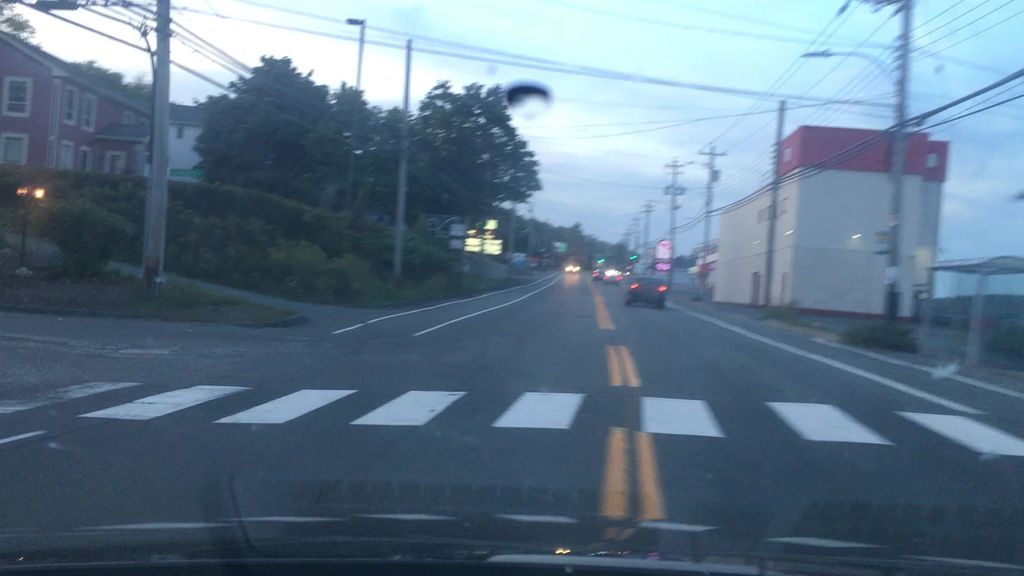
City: halifax